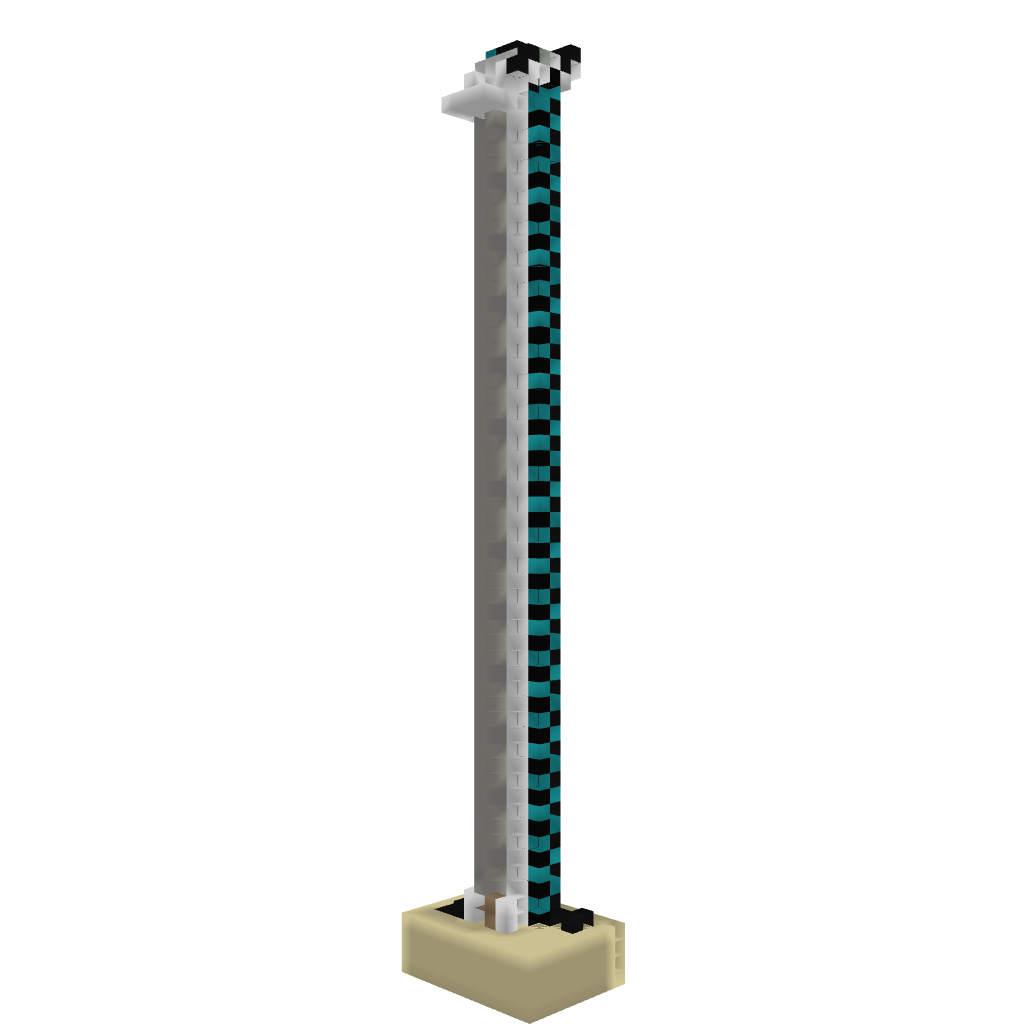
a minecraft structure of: Super Tall Pistion Elevator